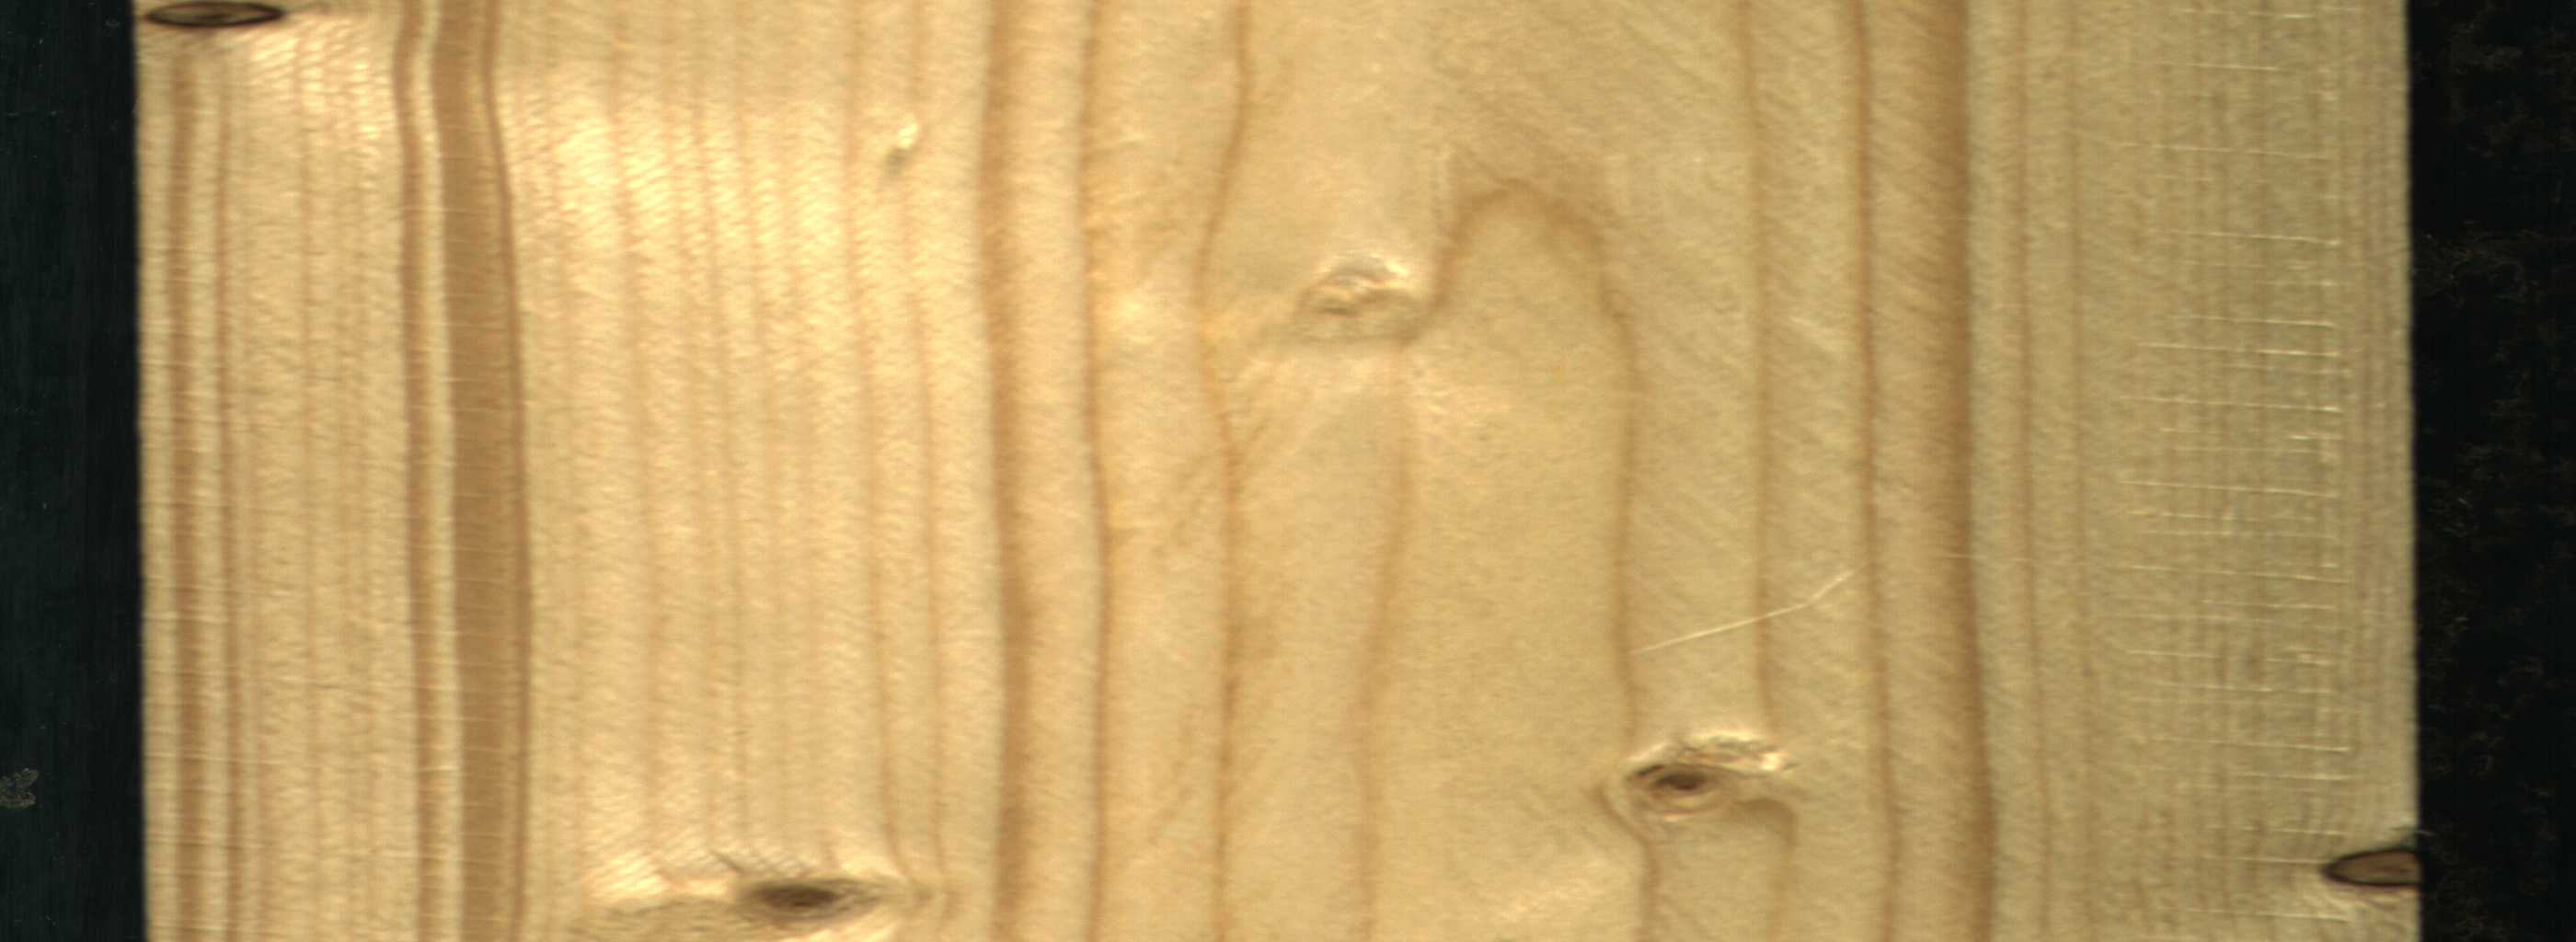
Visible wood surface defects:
Quartzity
Dead_Knot
Dead_Knot
Live_Knot
Live_Knot